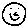
Label: smiley face